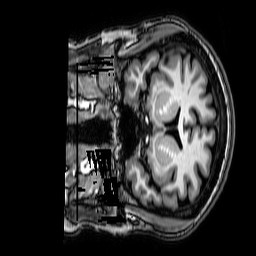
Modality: T1w
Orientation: coronal
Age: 42
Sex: female
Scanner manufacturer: philips
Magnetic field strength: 3 T
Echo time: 0.0038 s